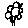
Label: flower